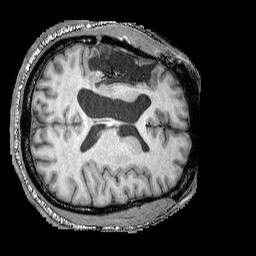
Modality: T1w
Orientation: axial
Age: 42
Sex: male
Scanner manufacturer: siemens
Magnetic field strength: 3 T
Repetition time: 2.25 s
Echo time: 0.00411 s